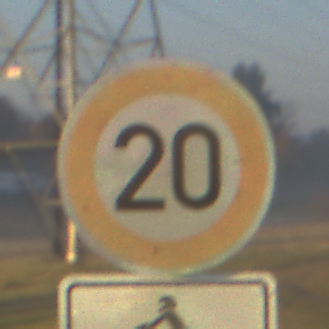
Verkehrszeichen: Geschwindigkeit20
Zusatzzeichen unten: HinweisDurchSinnbild18
Umgebung: Outdoor, Nature
Tageszeit: SunriseSunset
Wetter: Clear
Licht: Natural
Jahreszeit: NotSpecified
Kontrast: HighContrast